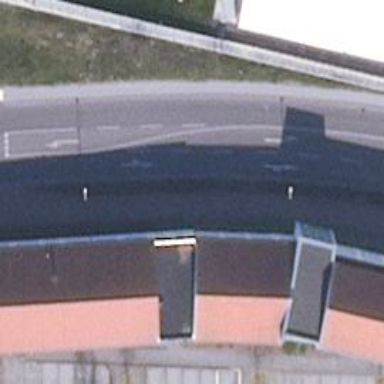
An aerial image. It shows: Residential road with asphalt surface and cycle track.